Question: Hi Am trying to implement image mapping as like html in android. For that i referred this <URL>. Its work good when i access the image from folder. But when i access from other folder the image get as per the android concepts. Here i used drawable folder for checking purpose only. Actually i get image from back end service.
I also tried with by setting the .
'''
Bitmap bm;
bm=BitmapFactory.decodeResource(getResources(), R.drawable.blueprint);
bm.setDensity(Bitmap.DENSITY_NONE);
mImageMap.setImageBitmap(bm); //mImageMap is customized view which extends Imageview
'''
But it's not working. Am also tried as per this <URL>. Its not working.Is there any way to load image to image view without scaling?

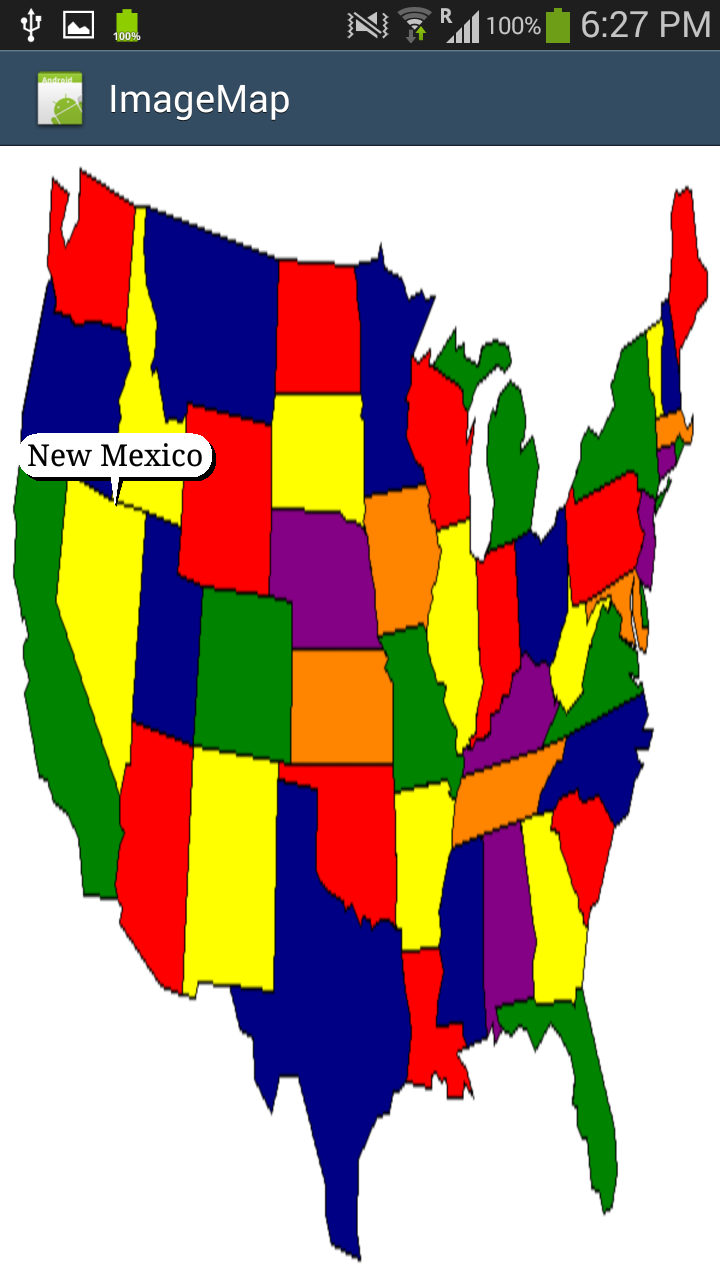
Answer: you can use 'Bitmap.createScaledBitmap' with the orignal mesaures of the picture..
'''
int width = orignal bitmap width
int height = orignal bitmap height
Bitmap bm;
bm = getBitmap... from network
bm = Bitmap.createScaledBitmap(bm,width,height,true);
'''
this will create a image scaled properly and just place it in the ImageView.